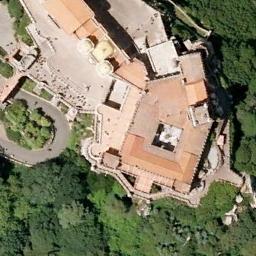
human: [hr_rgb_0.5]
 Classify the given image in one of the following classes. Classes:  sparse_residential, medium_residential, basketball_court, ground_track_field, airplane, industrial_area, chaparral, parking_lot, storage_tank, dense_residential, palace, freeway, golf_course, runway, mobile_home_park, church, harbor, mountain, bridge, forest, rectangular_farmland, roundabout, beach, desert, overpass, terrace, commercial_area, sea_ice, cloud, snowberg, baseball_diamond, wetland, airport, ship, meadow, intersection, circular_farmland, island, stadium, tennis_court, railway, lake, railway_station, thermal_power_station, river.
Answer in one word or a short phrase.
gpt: palace